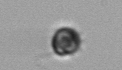
Label: Dinophyceae